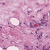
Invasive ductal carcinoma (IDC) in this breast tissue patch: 0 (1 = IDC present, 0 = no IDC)